Question: I've got problem with dialog box. I'd like to do installation-like form that asks question to type / choose option. At this moment did simple dialog box that shows layout with spinner. Any ideas what should I do to create new dialog box on "Next" button (or maybe somehow change layout of current dialog box?) that asks next question?
Picture:

My code:
'''
public class Dialog_box extends SherlockDialogFragment
{
@Override
public Dialog onCreateDialog(Bundle savedInstanceState) {
final AlertDialog.Builder builder = new AlertDialog.Builder(getActivity());
final LayoutInflater inflater = getActivity().getLayoutInflater();
builder.setView(inflater.inflate(R.layout.my_layout, null));
builder
.setTitle("Question I")
.setPositiveButton(R.string.next, new DialogInterface.OnClickListener() {
public void onClick(DialogInterface dialog, int id) {
}
})
.setNegativeButton(R.string.cancel, new DialogInterface.OnClickListener() {
public void onClick(DialogInterface dialog, int id) {
}
});
return builder.create();
}
}
'''
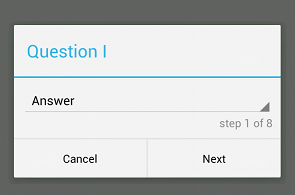
Answer: You could do something like this:
Implement a function that creates a dialog and receives an 'int' with question number
'''
createDialog(int questionNumber)
'''
in this function you can have a 'switch-case' for the title and content, and after the 'switch' set the next button to call
'''
dismiss();
createDialog(++questionNumber);
'''
This will close the current one, and construct the next one.
The first one you can call from a different button using 'createDialog(0);'
Also, at the very beginning of this method, you should check if this is the last one, assuming you have 5 dialogs:
'''
MAX_DIALOGS = 5;
if (questionNumber >= MAX_DIALOGS) {
return;
}
'''
You still have to code every dialog, but there's no getting around it.